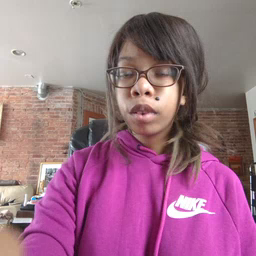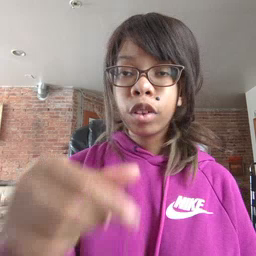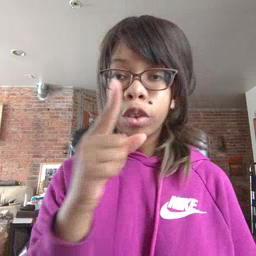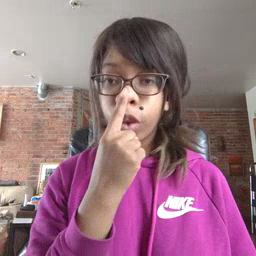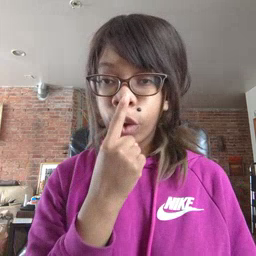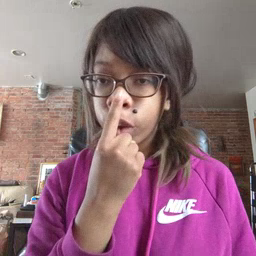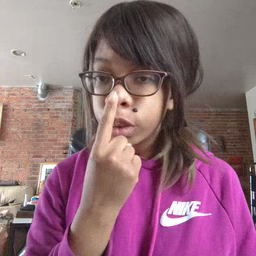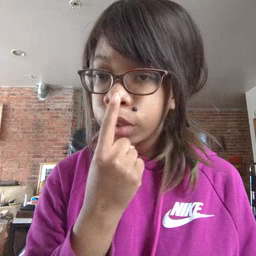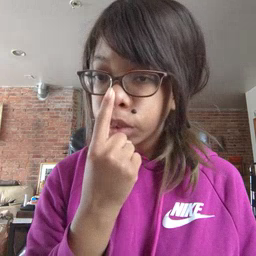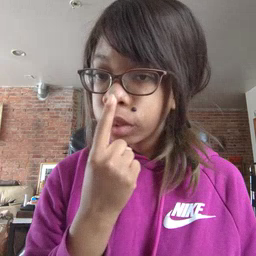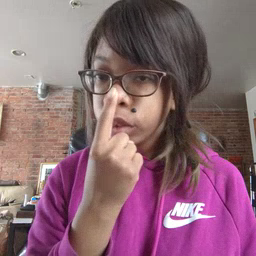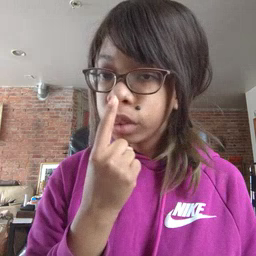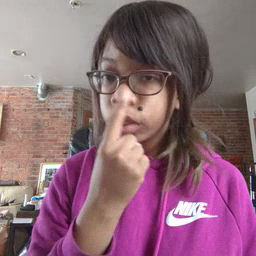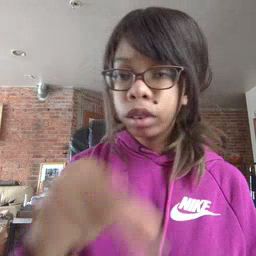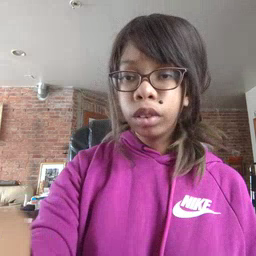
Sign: nose